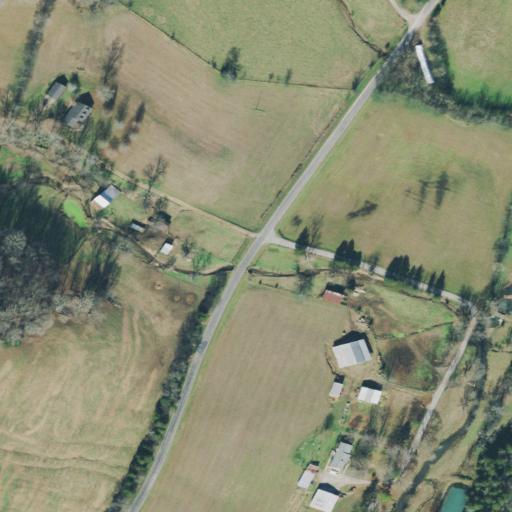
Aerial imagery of valley in Tennessee named Beckham Hollow containing pasture, open development, deciduous forest, shrub, medium intensity development, low intensity development, and evergreen forest